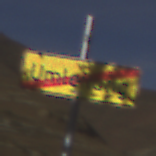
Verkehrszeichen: EndeDerUmleitungsankuendigung
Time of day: MorningAfternoon
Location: Outdoor (Nature)
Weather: PartlyCloudy
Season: NotSpecified
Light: Natural